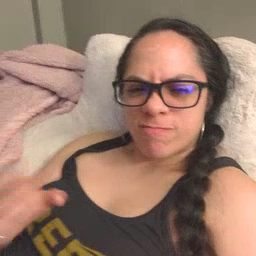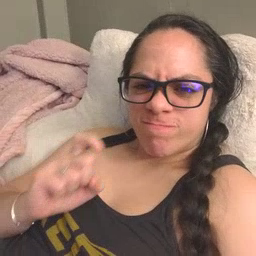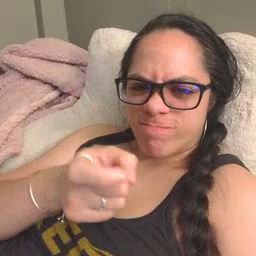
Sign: gift